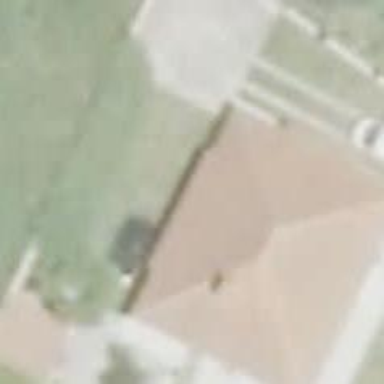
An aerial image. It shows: Simple house.